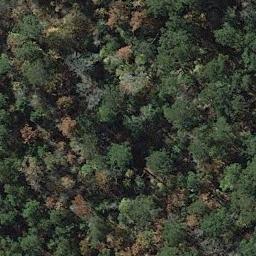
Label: forest